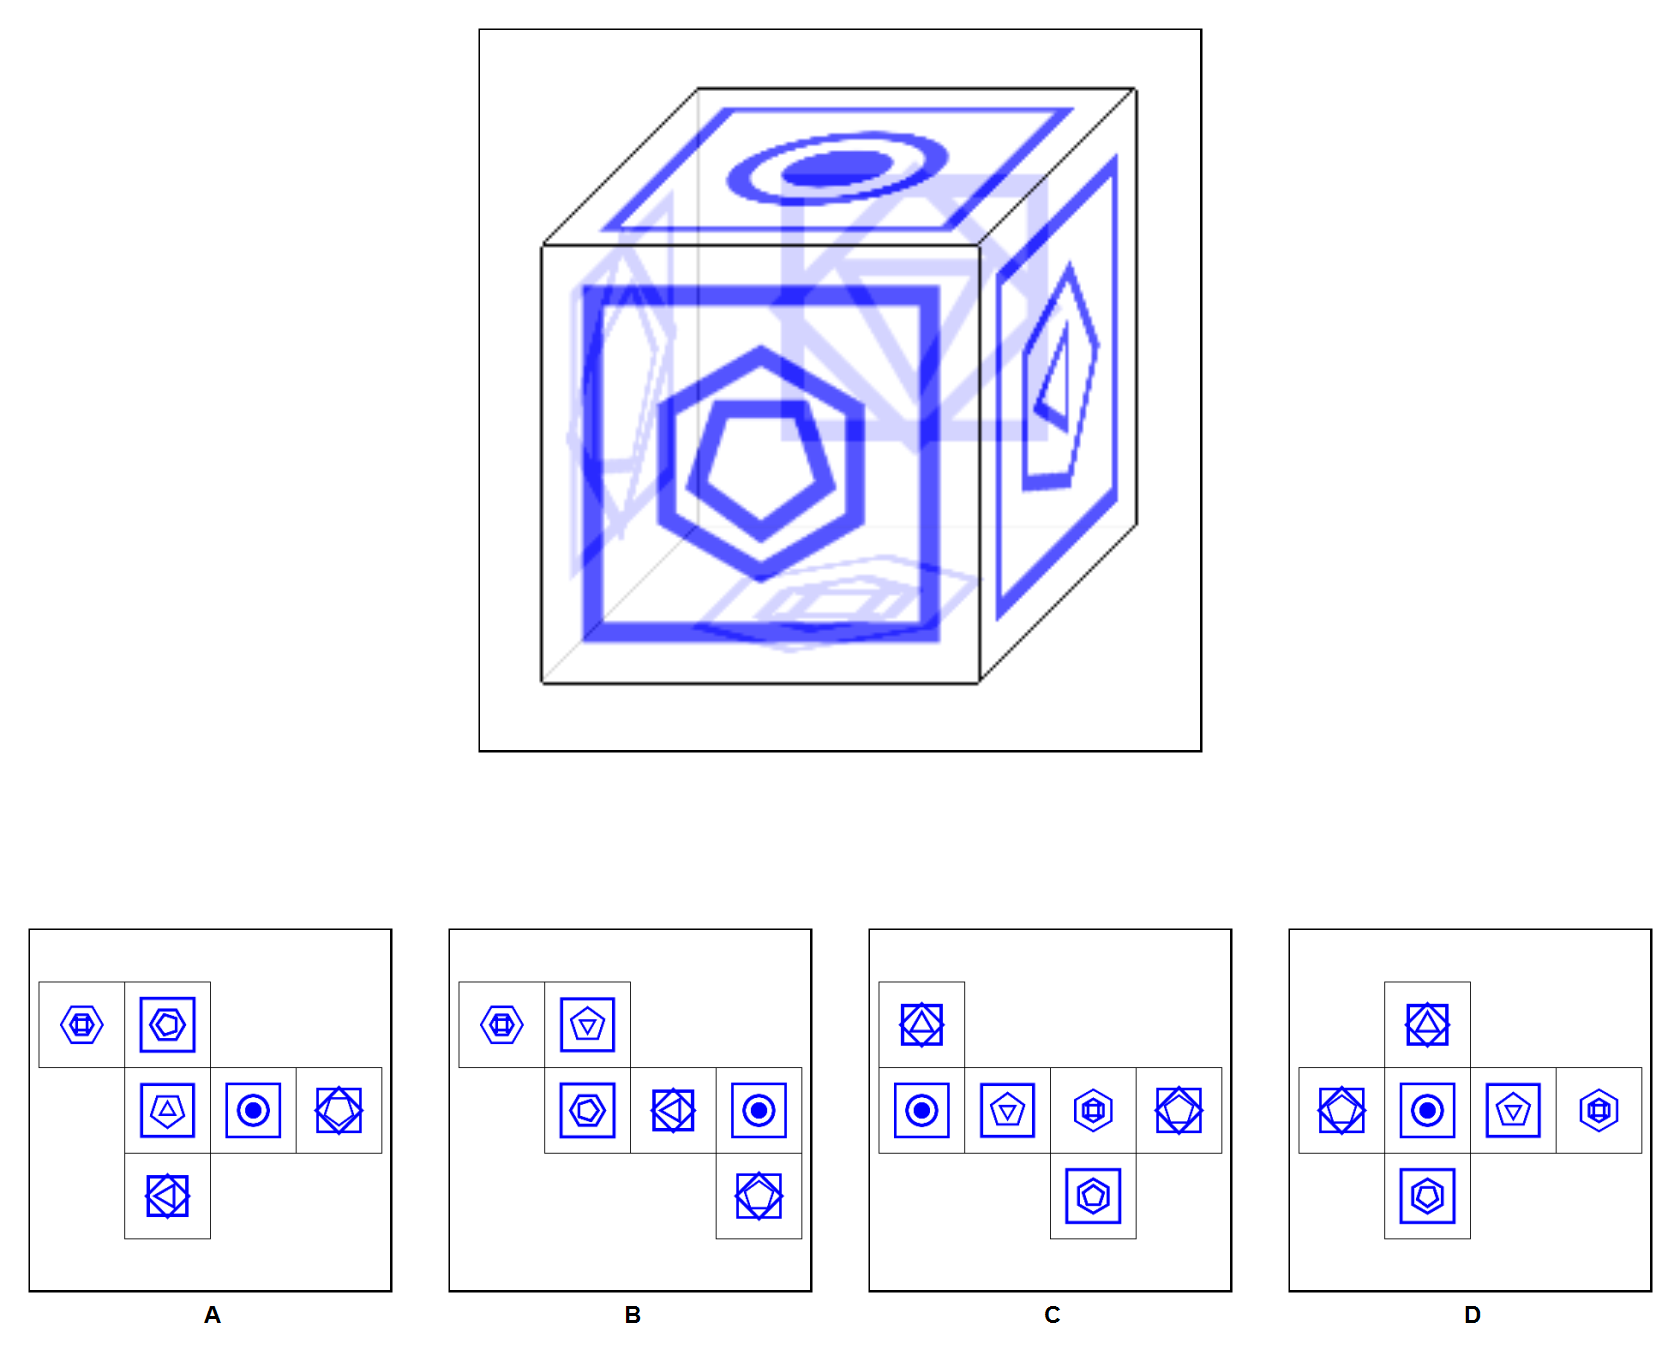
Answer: B